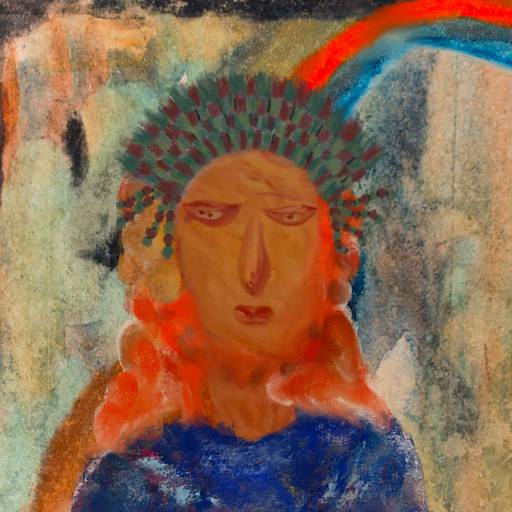
Background: Childish, Head And Neck Front: Pious_Lady, Face Front: Pious_Lady, Bust: Irani, Hair Front: Rupkatha, Head Accessory: After_Raid_Crown, Second Necklace: Blank, Necklace: Blank, Baby: Blank